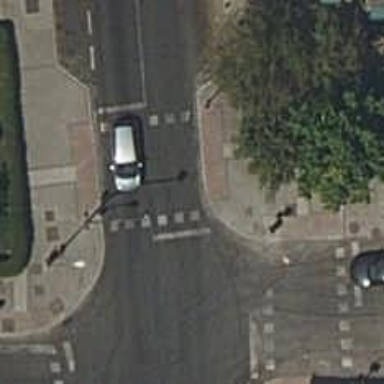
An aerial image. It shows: Road crossing with traffic signals.